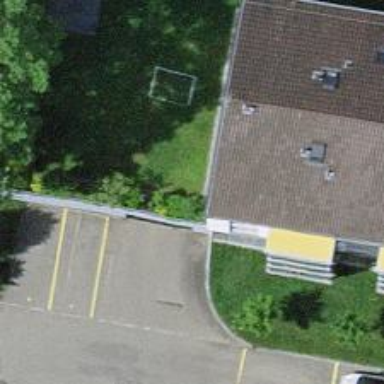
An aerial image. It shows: Parking entrance.